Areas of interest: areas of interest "Changsha Xiangjiang Happy Ocean Park"
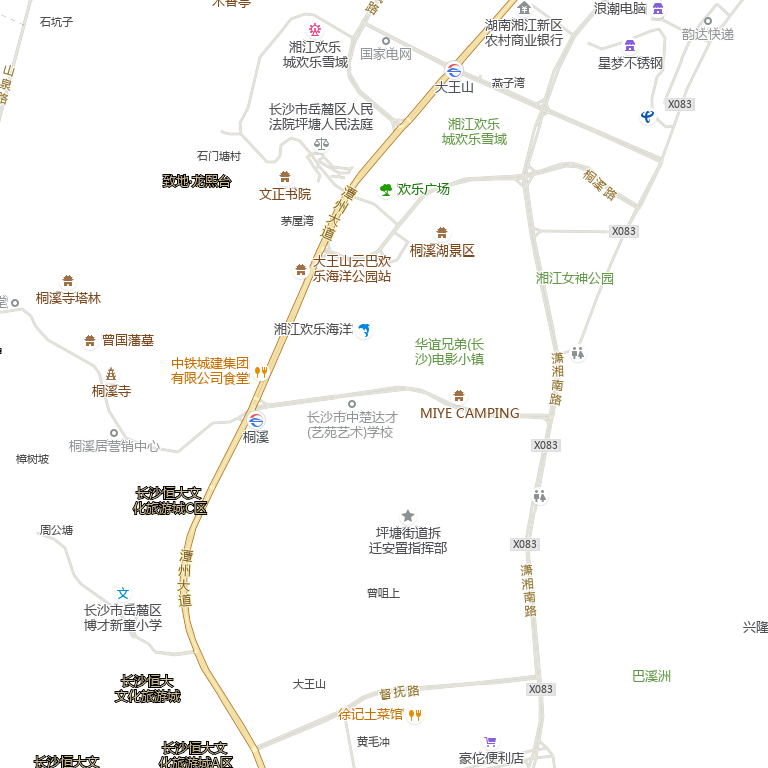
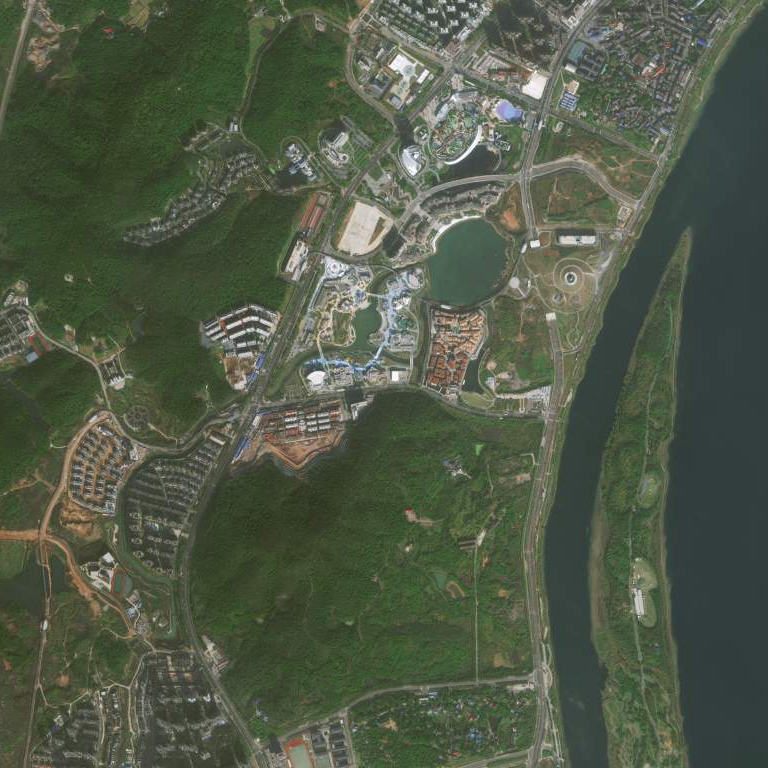